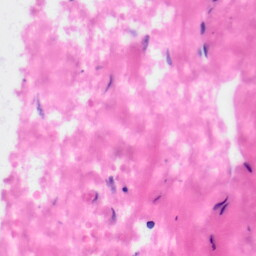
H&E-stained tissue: Kidney